Question: Is there a way to have something like this:

This is achieved with two different files. Thank you!
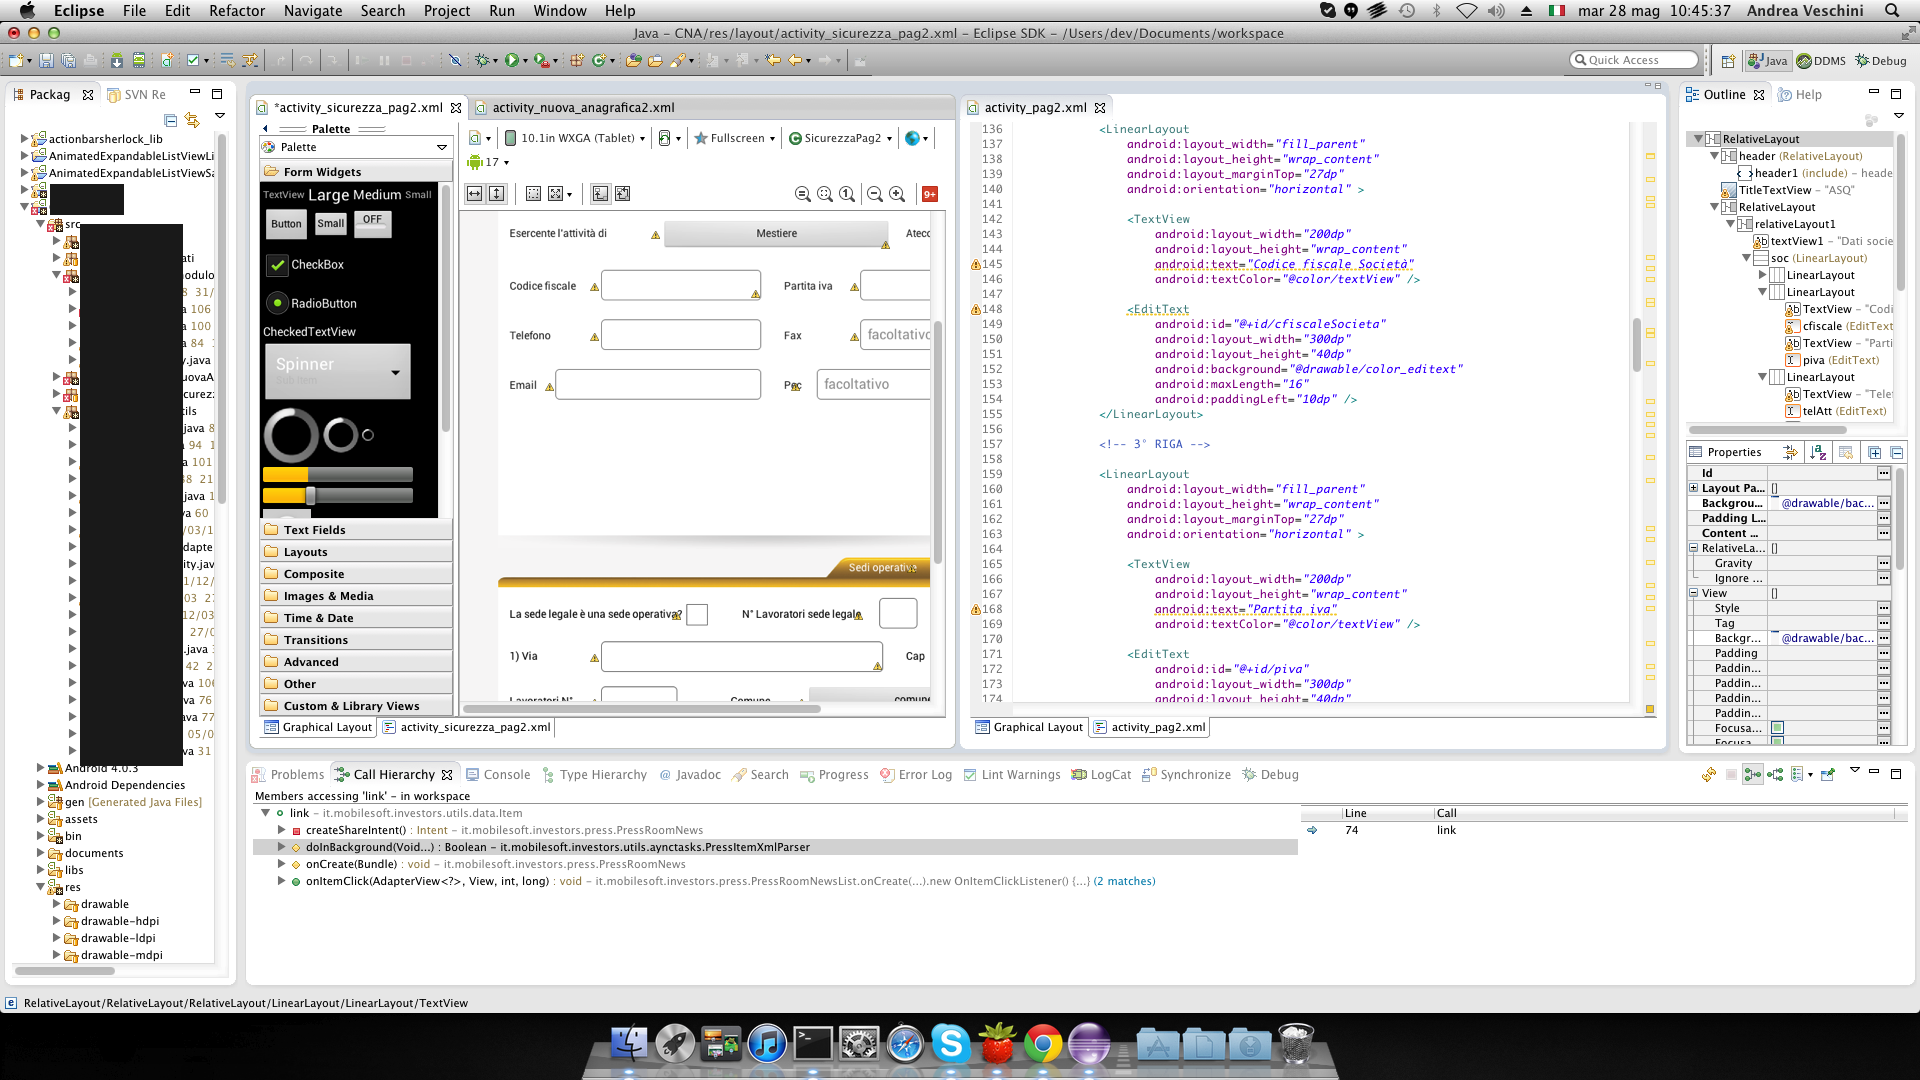
Answer: As of Now, I think that only Android Studio supports that feature (see <URL>. I guess it means that it will come in Eclipse as well at some point if it is doable.